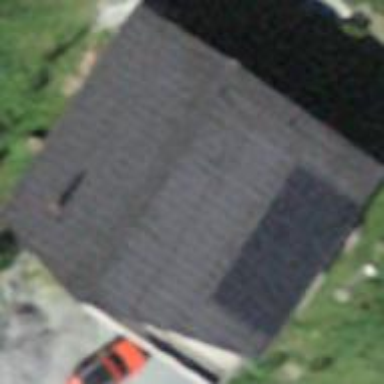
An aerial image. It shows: Simple house.